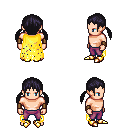
a pixel art fantasy rpg character, male body template, human, light skin, yellow tattered cape, magenta pants, raven twin-tailed hairstyle, leather bracers, gold boots, four views (front, back, left, right), 2x2 character sprite sheet, small pixel art, hard edges, no anti-aliasing